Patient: sex M, age 46
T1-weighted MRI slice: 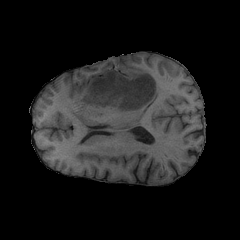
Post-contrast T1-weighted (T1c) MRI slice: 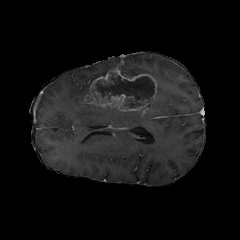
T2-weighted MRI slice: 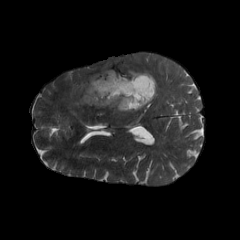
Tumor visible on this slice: yes
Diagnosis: Glioblastoma, IDH-wildtype
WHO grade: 4